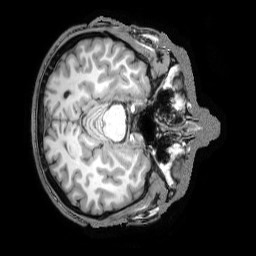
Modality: T1w
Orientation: axial
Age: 32
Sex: male
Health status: healthy
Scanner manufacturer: philips
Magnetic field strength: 3 T
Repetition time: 0.008292 s
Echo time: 0.003864 s